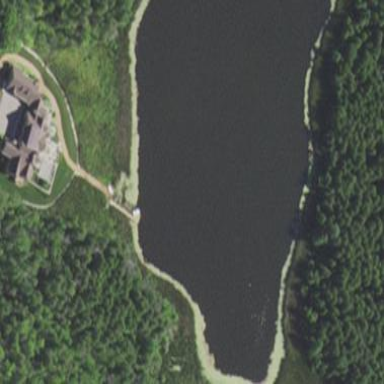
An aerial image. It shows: Serene lake surrounded by nature.